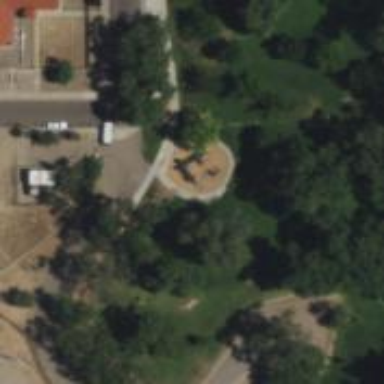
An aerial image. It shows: Disc golf hole.